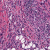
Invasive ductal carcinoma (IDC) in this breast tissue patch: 0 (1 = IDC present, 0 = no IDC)